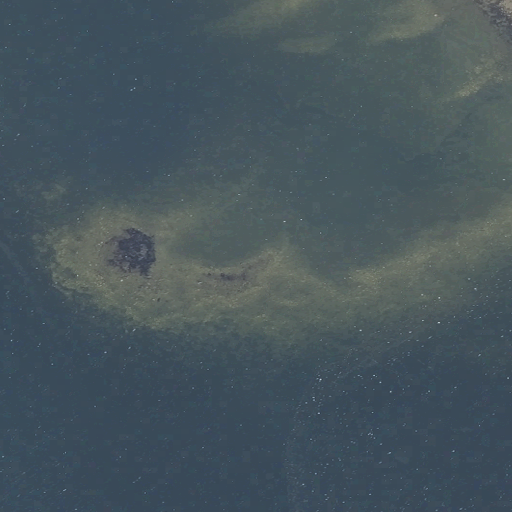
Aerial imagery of cliff(s) in Maine named Sears Island Ledge containing only open water